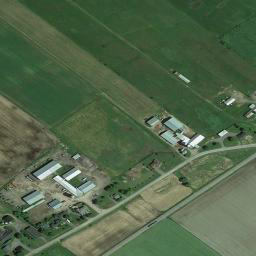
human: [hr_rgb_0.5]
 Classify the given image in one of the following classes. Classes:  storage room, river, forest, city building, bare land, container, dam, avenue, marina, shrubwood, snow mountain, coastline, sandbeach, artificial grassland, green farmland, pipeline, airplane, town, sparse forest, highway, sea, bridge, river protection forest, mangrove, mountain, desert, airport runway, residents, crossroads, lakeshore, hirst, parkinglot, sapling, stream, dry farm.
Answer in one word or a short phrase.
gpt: green farmland